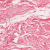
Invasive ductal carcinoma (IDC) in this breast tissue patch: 0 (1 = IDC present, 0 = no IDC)